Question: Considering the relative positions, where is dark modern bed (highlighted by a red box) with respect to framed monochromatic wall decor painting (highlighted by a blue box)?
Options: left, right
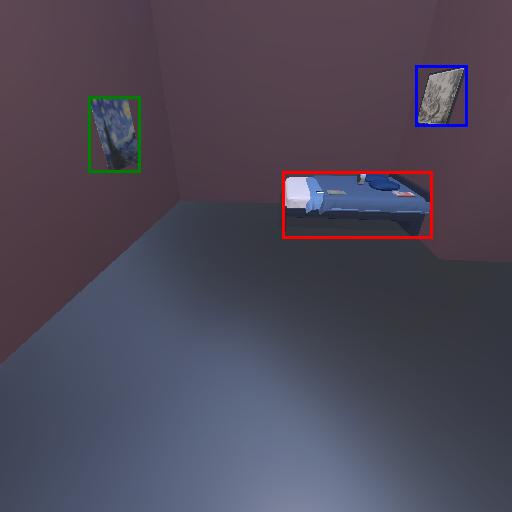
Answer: left